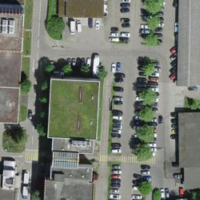
EUNIS habitat code: 54
Species observed at this site:
Grus grus